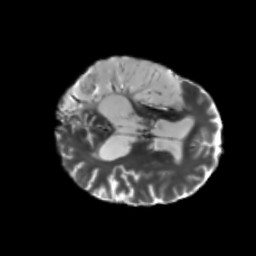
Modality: T2w
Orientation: axial
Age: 51
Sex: male
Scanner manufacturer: siemens
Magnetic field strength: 3 T
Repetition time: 5.25 s
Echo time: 0.08 s